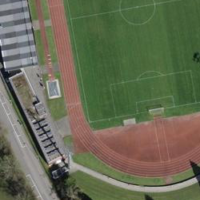
EUNIS habitat code: 53
Species observed at this site:
Milvus milvus